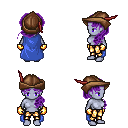
a pixel art fantasy rpg character, female body template, dark elf, purple skin, blue cape, gold greaves, purple princess hairstyle, leather cap, gold gloves, four views (front, back, left, right), 2x2 character sprite sheet, small pixel art, hard edges, no anti-aliasing